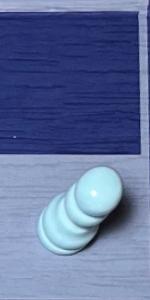
Label: Pawn_White